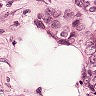
Metastatic tissue present: yes